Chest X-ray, PA view. Patient: 35 years old, sex F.
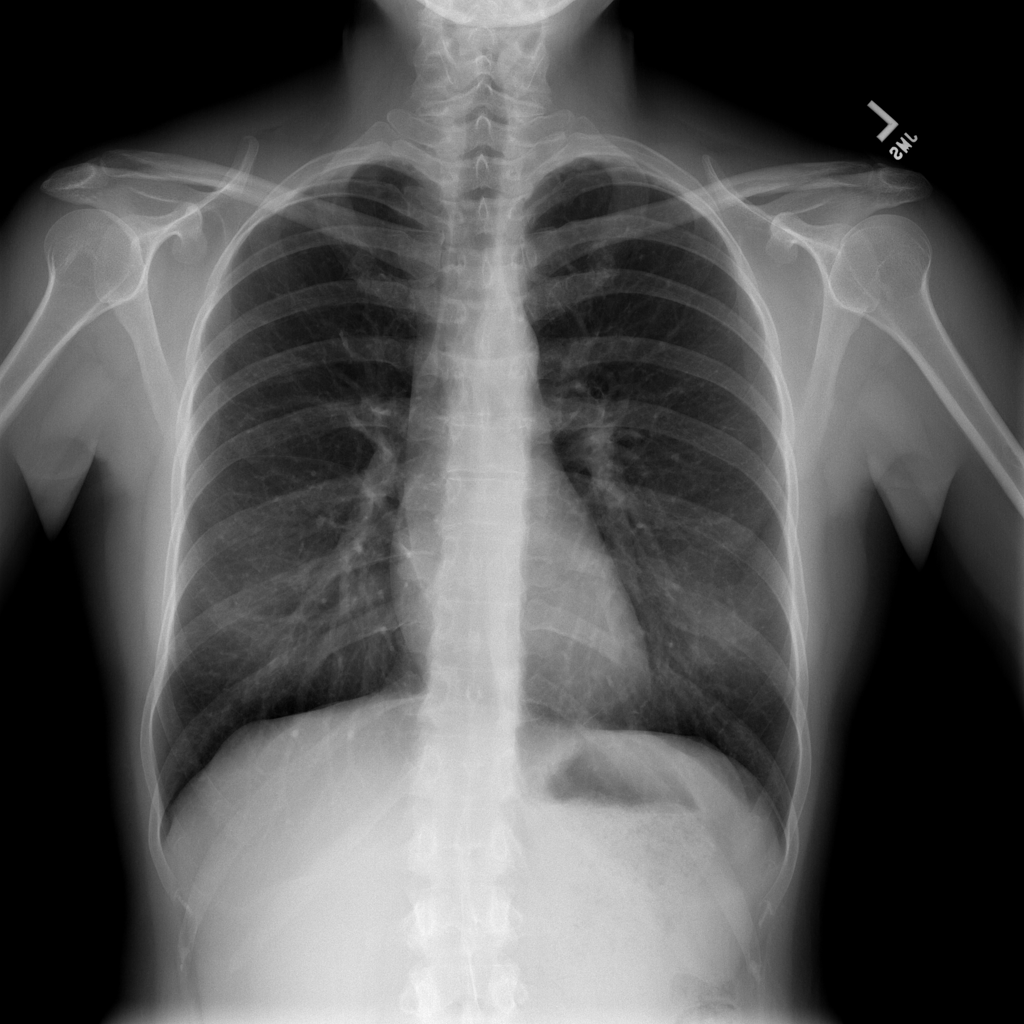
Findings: No Finding